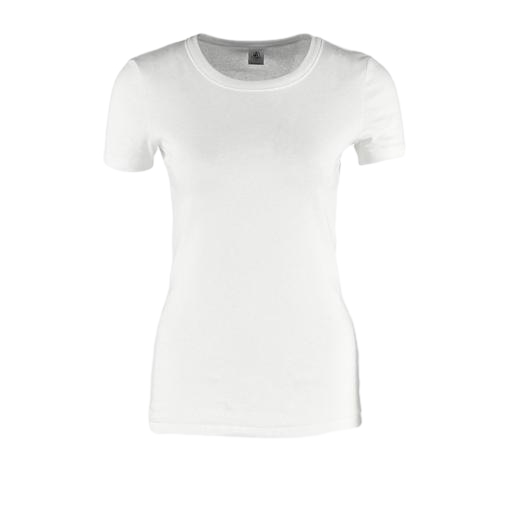
fitted woman's tee, fitted tee, fitted short sleeved t-shirt, white background